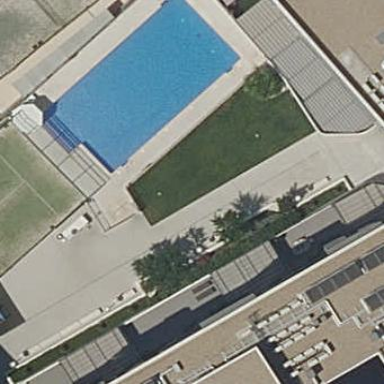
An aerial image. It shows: Swimming pool located in leisure land.